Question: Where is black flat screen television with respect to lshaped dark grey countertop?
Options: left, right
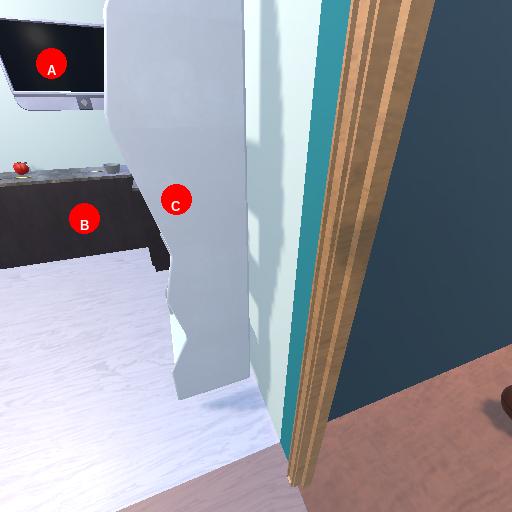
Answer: left